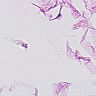
Metastatic tissue present: no